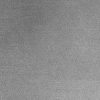
Atmospheric dust classification: dusty